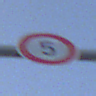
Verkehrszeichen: Geschwindigkeit5
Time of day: SunriseSunset
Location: Outdoor (RoadRail)
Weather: PartlyCloudy
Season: NotSpecified
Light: Natural